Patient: sex M, age 36
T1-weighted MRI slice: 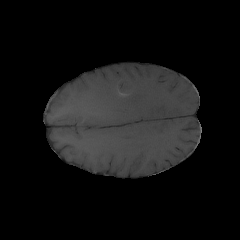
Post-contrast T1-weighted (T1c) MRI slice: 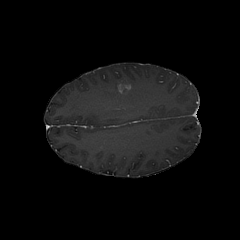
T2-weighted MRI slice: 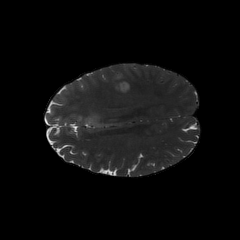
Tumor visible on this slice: yes
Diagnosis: Glioblastoma, IDH-wildtype
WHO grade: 4